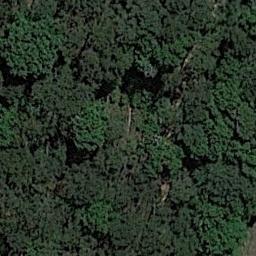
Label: forest